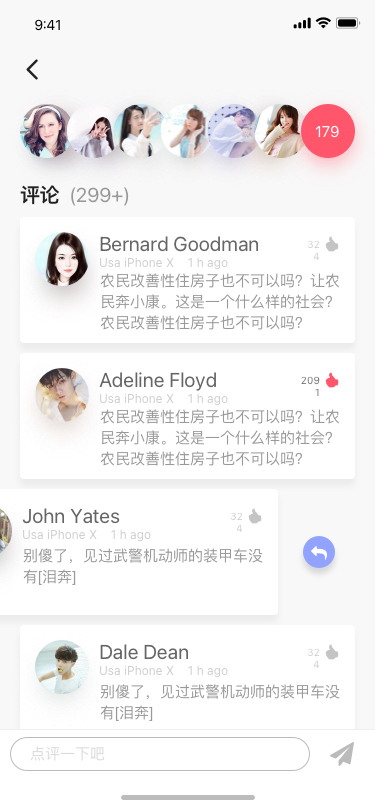
Text in this UI design:
评论  (299+)
Bernard Goodman
Usa iPhone X    1 h ago
324
农民改善性住房子也不可以吗？让农民奔小康。这是一个什么样的社会？农民改善性住房子也不可以吗？
Adeline Floyd
Usa iPhone X    1 h ago
2091
农民改善性住房子也不可以吗？让农民奔小康。这是一个什么样的社会？农民改善性住房子也不可以吗？
John Yates
Usa iPhone X    1 h ago
324
别傻了，见过武警机动师的装甲车没有[泪奔]
Dale Dean
Usa iPhone X    1 h ago
324
别傻了，见过武警机动师的装甲车没有[泪奔]
Edwin Thompson
Usa iPhone X    1 h ago
324
179
点评一下吧